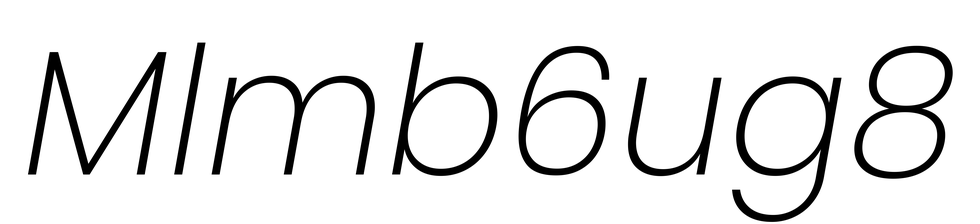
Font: Poppins-ExtraLightItalic